Question: I have a C# Form that has a Groupbox. The user must input any desired number (integer) and when the user clicks "ADD", the group box must be duplicated and pasted on the same form based on the number the user inputted. How do I create an exact copy of the GroupBox and paste it in the same form? Please see the attached screenshot.

Any help would be much appreciated. Thanks
I used Sriram's code but the form only adds 2 groupBox:
'''
private void button1_Click(object sender, EventArgs e)
{
int containers = 0;
int.TryParse(textBox1.Text, out containers);
for (int i = 0; i < containers; i++)
{
flowLayoutPanel1.Controls.Add(groupBox1);
}
}
'''
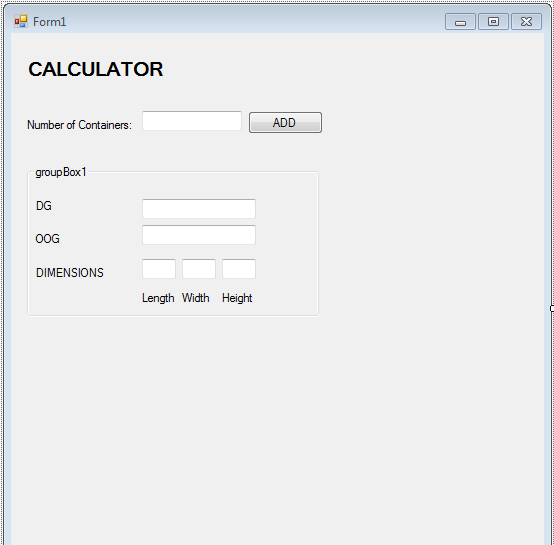
Answer: I'll suggest you to create a user control which has the groupbox you shown with the child controls.
Let's call it as 'MyUserControl' so when you create instance of 'MyUserControl' you get all controls with the groupbox.
To show the controls without overlapping each other you can use 'FlowLayoutPanel' which arranges the controls automatically. Then in button click code you'd just write
'''
void addButton_Click(object sender, EventArgs e)
{
int contaniners = 0;
int.TryParse(txtContainers.Text, out contaniners);
for (int i = 0; i < contaniners; i++)
{
flowLayoutPanel.Controls.Add(new MyUserControl());
}
}
'''